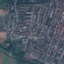
Land use / land cover: Residential